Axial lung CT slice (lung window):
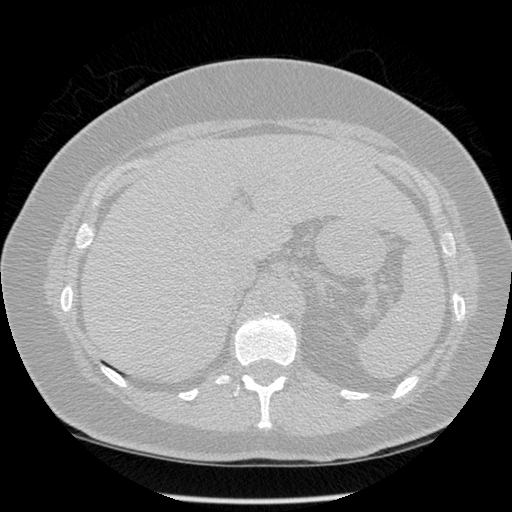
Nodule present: no